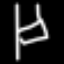
Label: chair